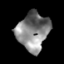
Tissue: skin
Cell type: Epithelial cells
Senescence score: 0.2668
Nuclear area (px): 1173
Mean DAPI intensity: 131.689